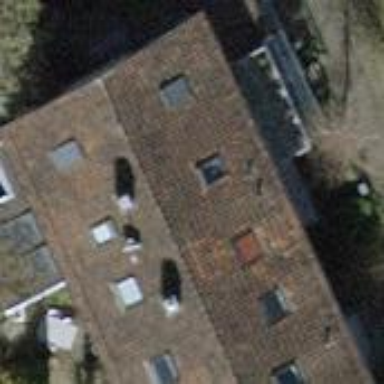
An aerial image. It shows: House with tiled roof.